You are looking at a signal-to-image encoding: consecutive vibration samples arranged as the rows of a grayscale square. Classify the bearing condition as one of: normal, inner_race, outer_race, ball.
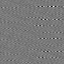
Answer: inner_race